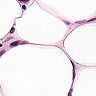
Metastatic tissue present: yes